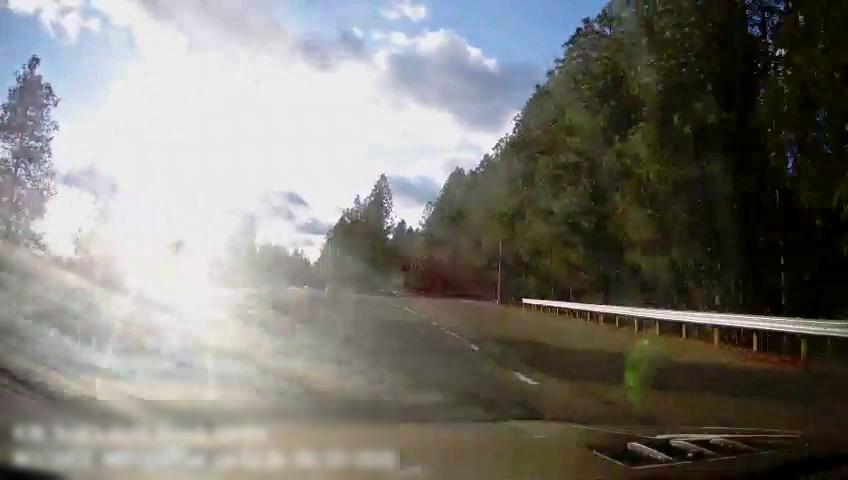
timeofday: Day
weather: Sunny
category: Drivable Space
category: Vehicles | Van
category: Lanes | Alternate Lane